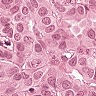
Metastatic tissue present: yes